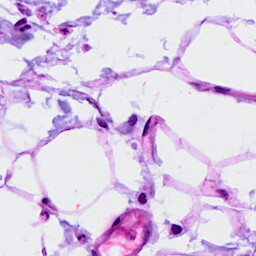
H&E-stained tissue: Breast